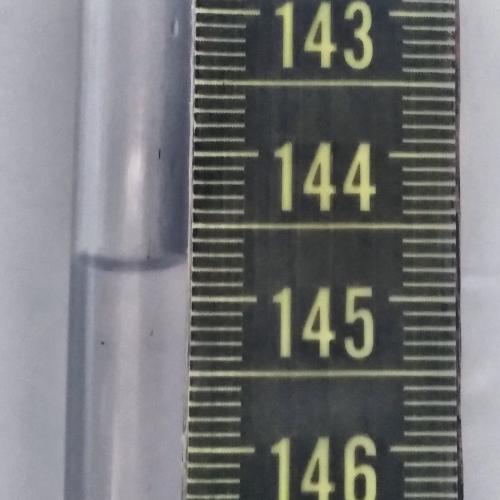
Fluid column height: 144.8 cm